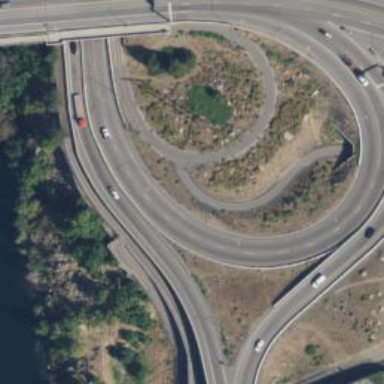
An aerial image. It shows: Trunk link highway.